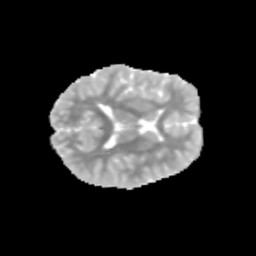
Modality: MD
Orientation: axial
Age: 9
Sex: female
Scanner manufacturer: siemens
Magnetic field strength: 3 T
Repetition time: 3.8 s
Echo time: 0.07 s